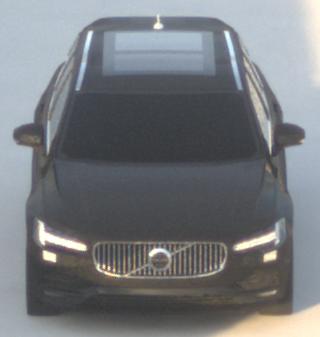
Make: Volvo
Model: V90
Detailed model: -
Model produced from: 2016
Model produced until: 2020
Doors: 5
Color: black
Road condition: dry road
Daytime: sunrise or sunset
Contrast: low contrast